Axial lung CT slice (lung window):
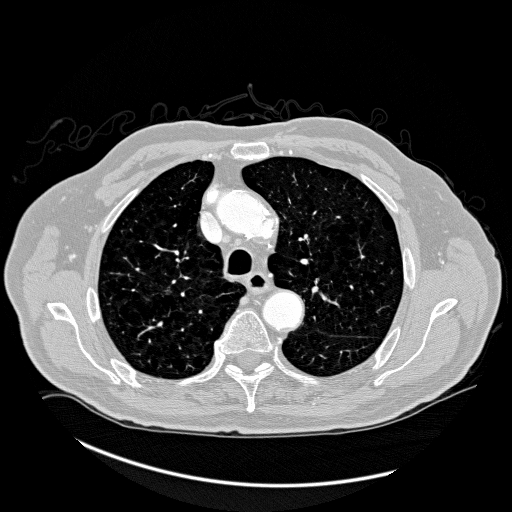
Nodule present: no